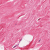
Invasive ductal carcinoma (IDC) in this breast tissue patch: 0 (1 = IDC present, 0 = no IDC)